Interaction volume radius: 5 \u00c5
Interaction volume height: 10 \u00c5
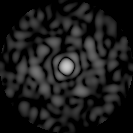
Disorder parameter: 0.8126